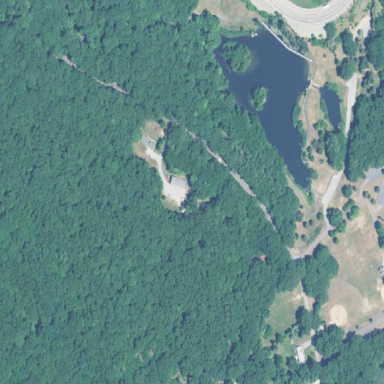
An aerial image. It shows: Park.